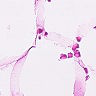
Metastatic tissue present: no